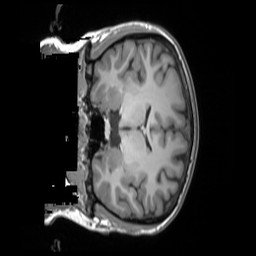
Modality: T1w
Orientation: coronal
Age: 23
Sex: female
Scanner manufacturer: siemens
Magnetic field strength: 3 T
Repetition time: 1.55 s
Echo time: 0.00234 s